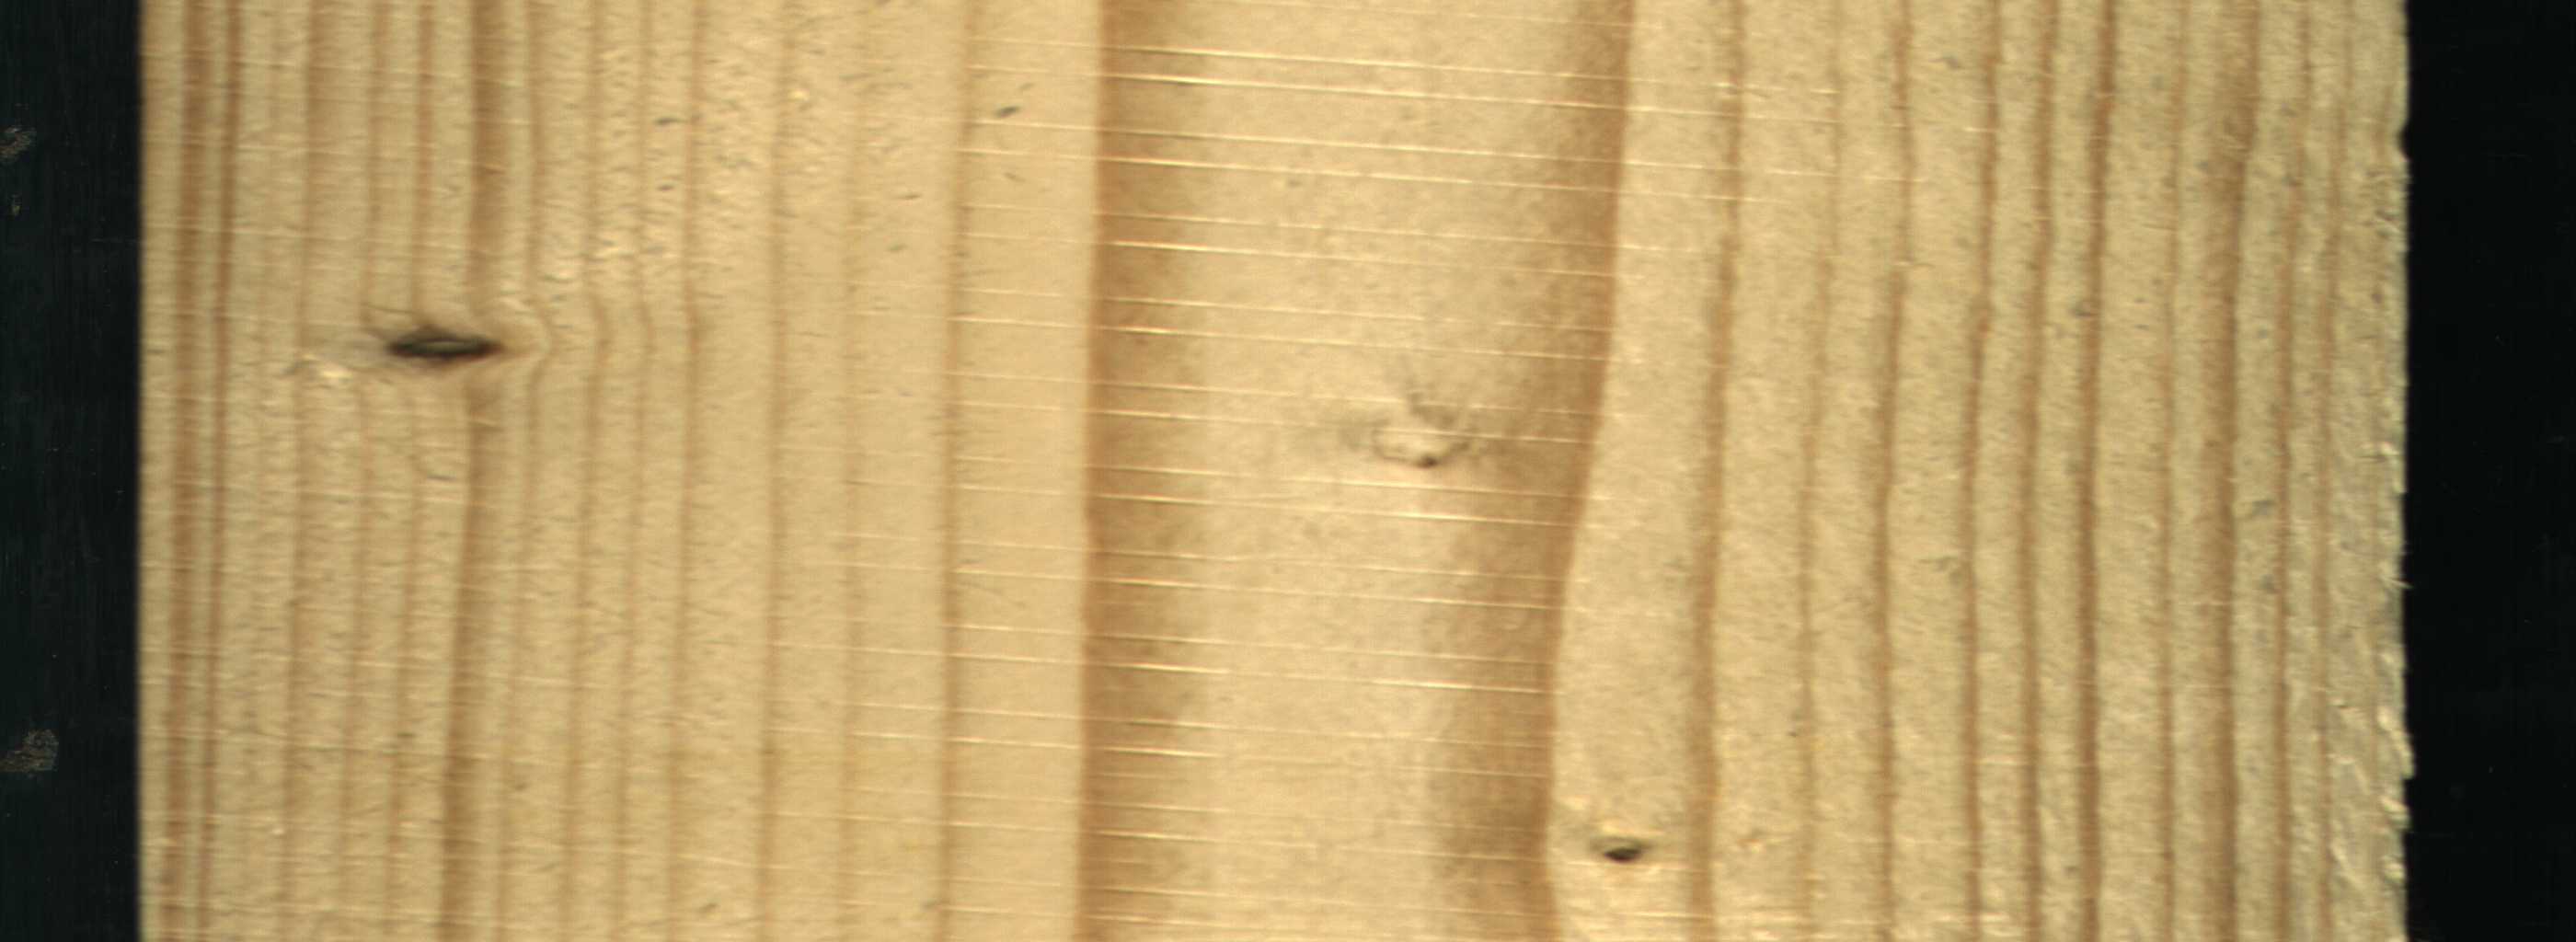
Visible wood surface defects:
Live_Knot
Live_Knot